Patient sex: M
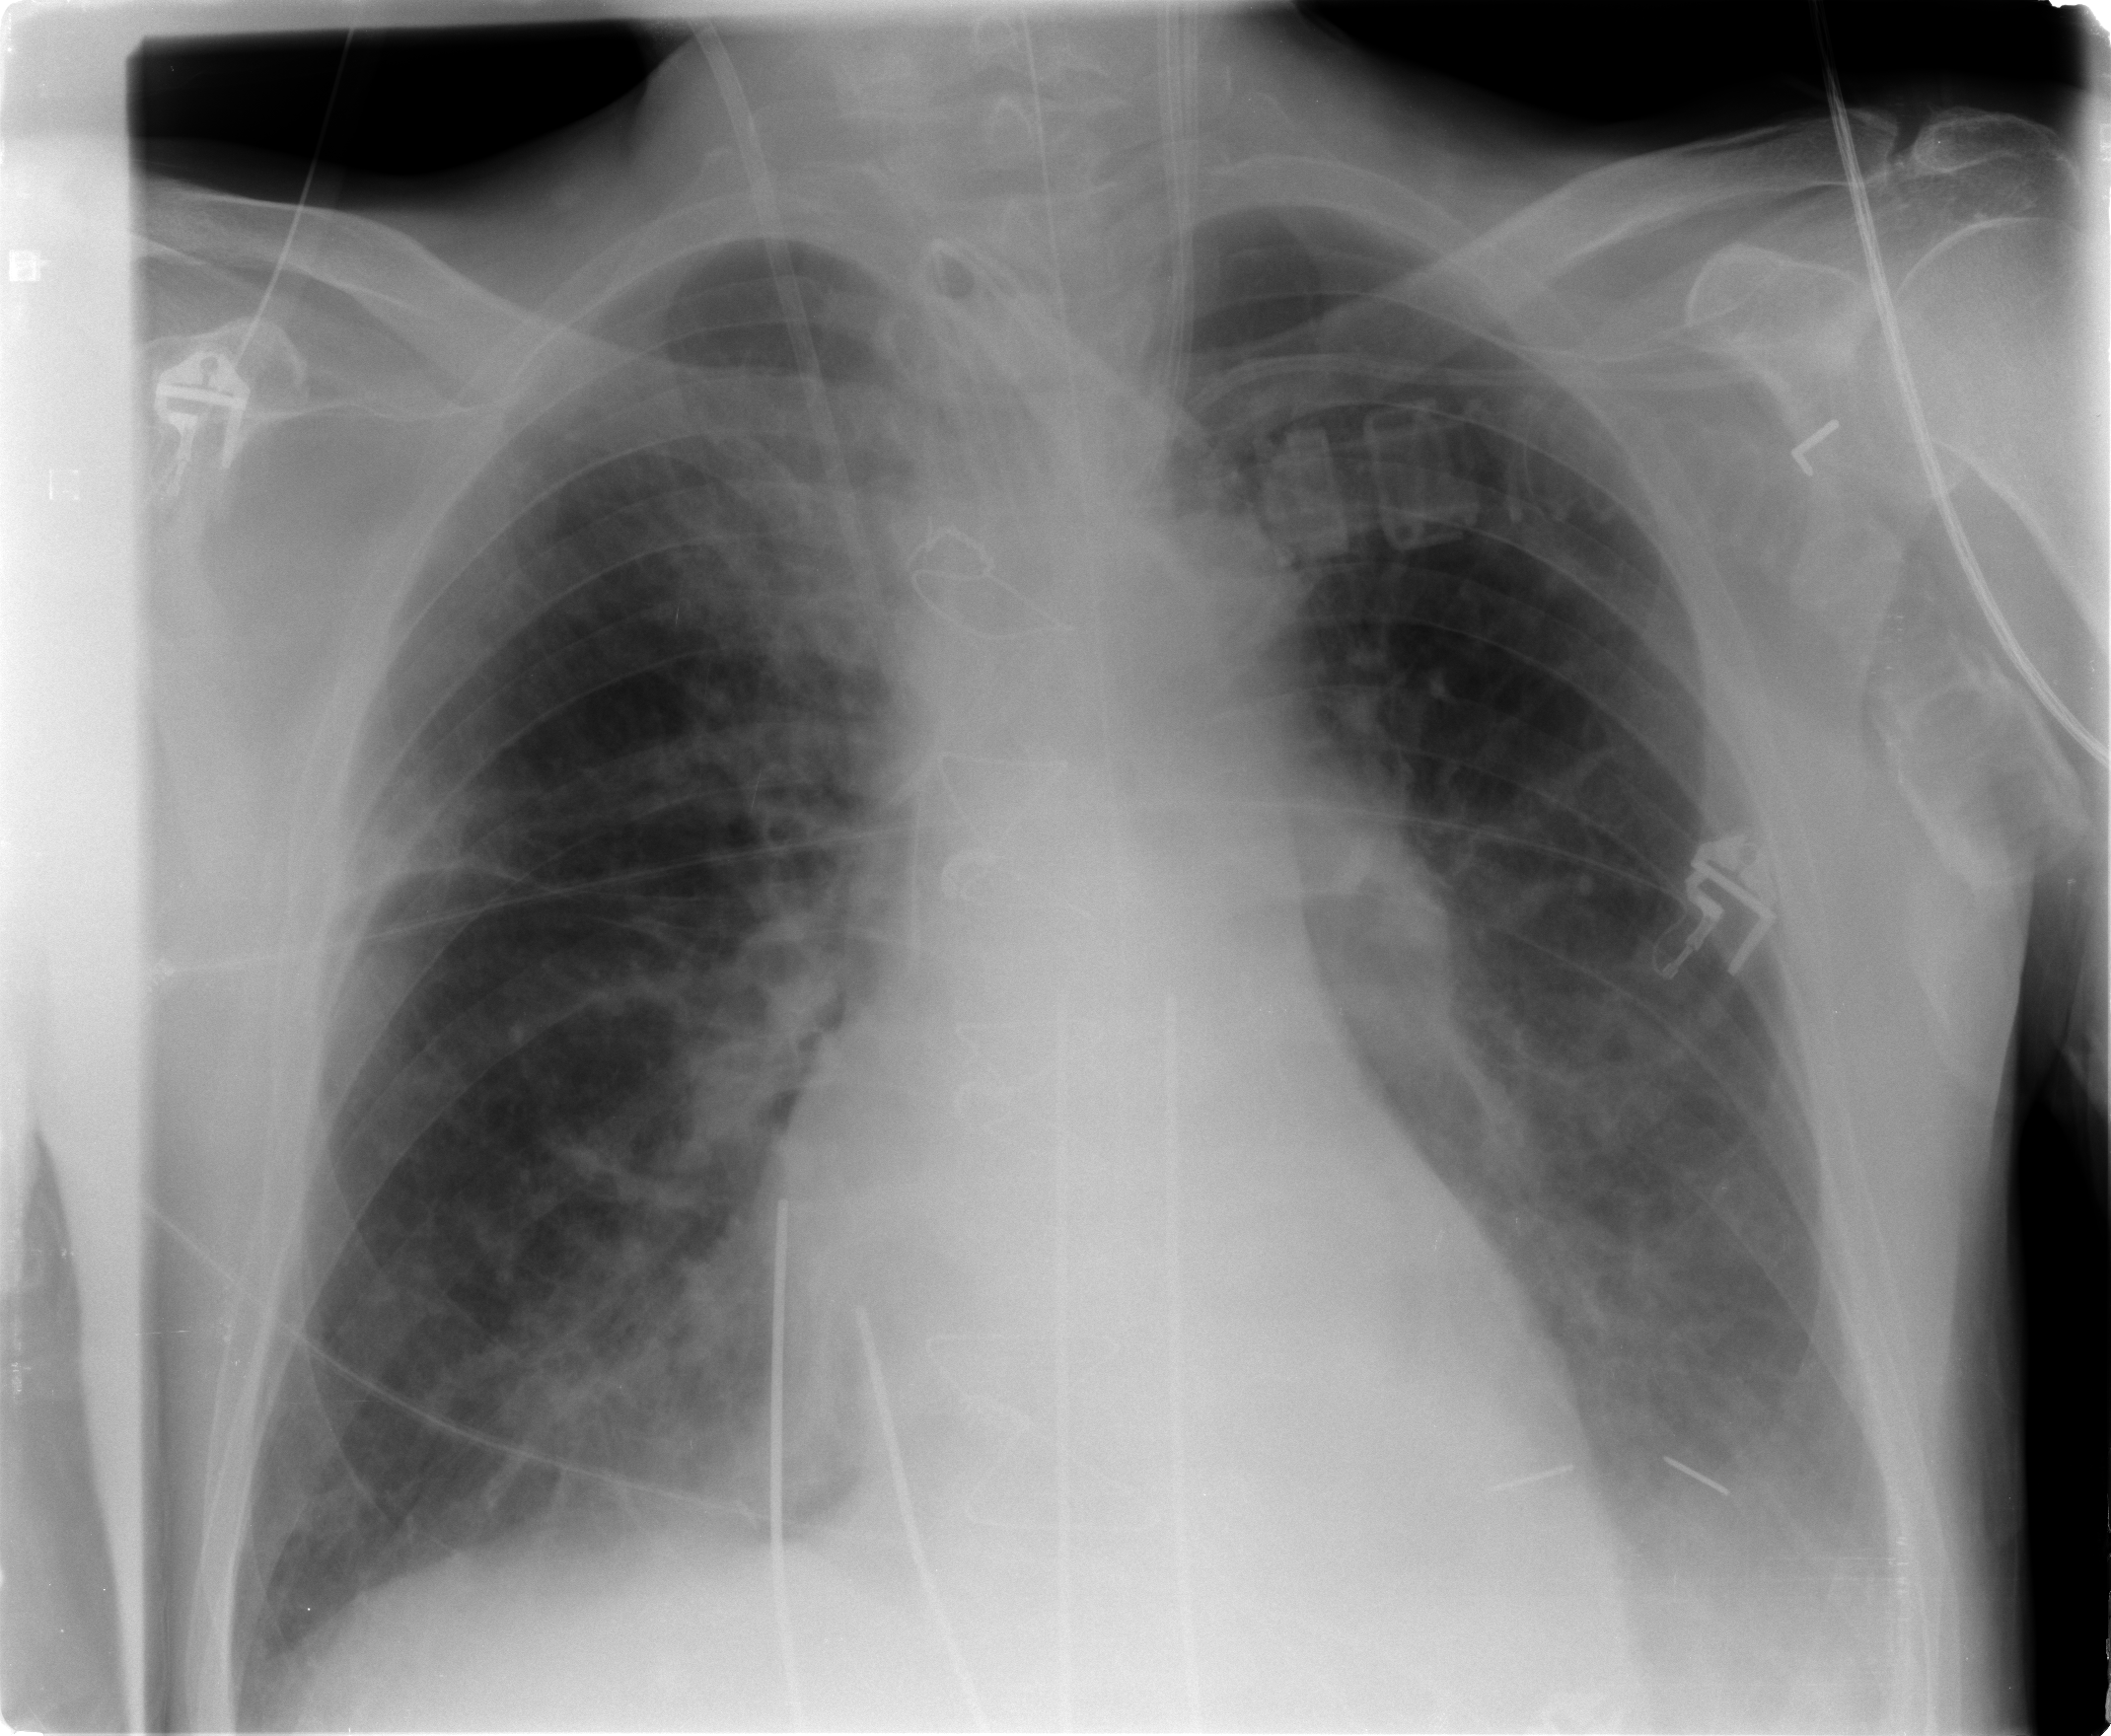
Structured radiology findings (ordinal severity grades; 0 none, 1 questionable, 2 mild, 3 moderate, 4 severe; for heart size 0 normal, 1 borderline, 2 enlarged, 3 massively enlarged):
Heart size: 0
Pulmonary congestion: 2
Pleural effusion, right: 0
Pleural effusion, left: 2
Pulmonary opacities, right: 0
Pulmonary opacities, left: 0
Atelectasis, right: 2
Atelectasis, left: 2